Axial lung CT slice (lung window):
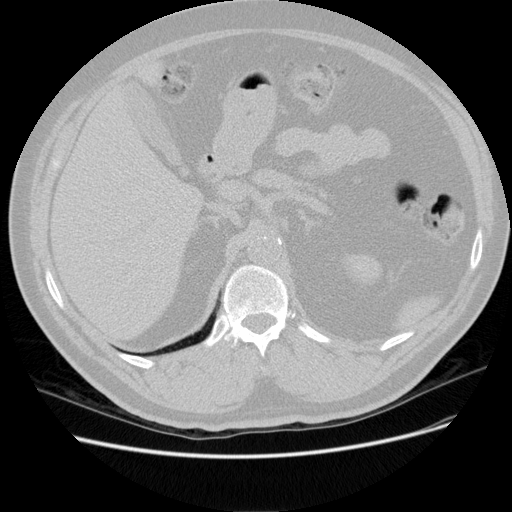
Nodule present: no